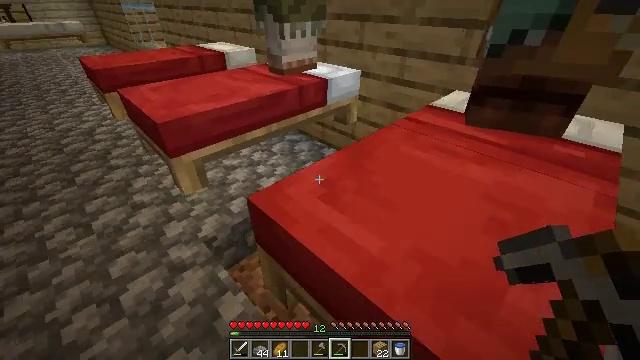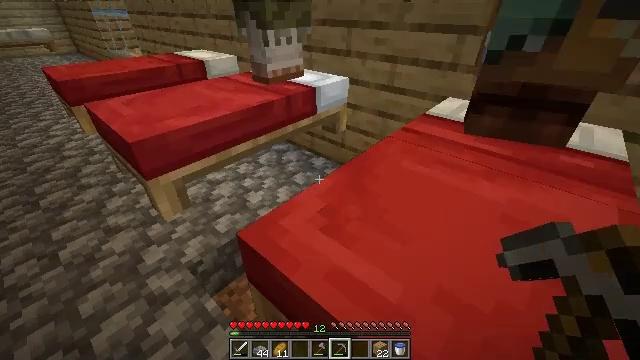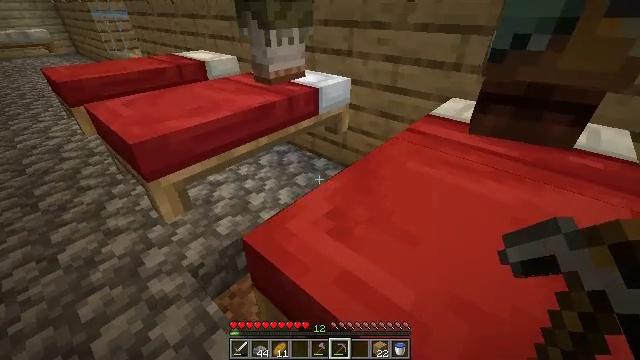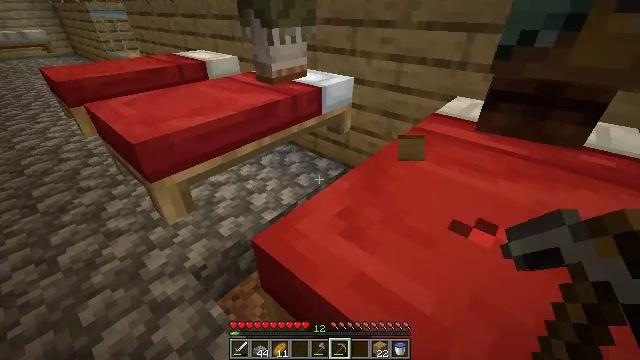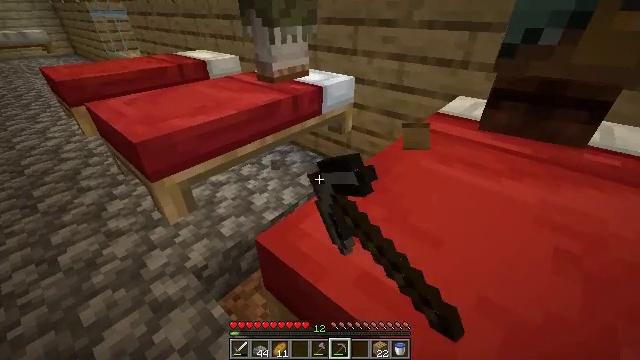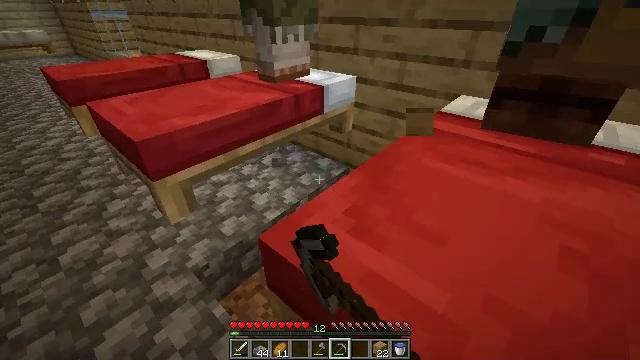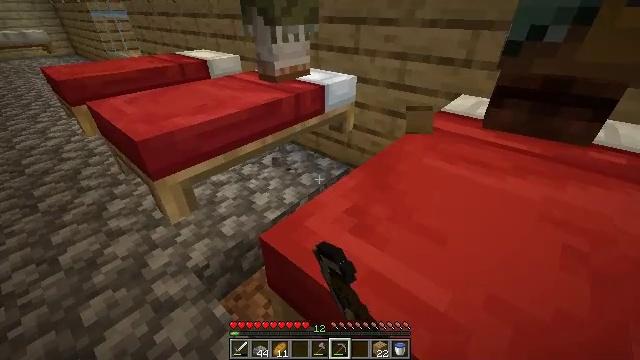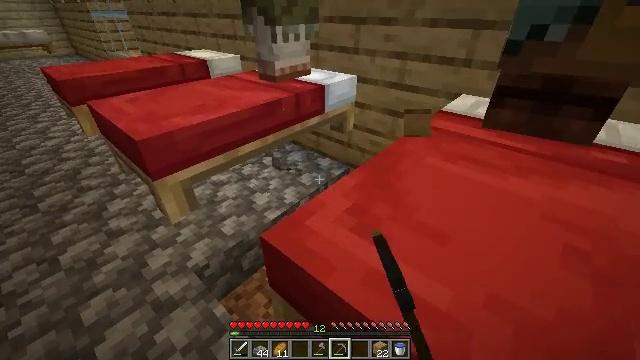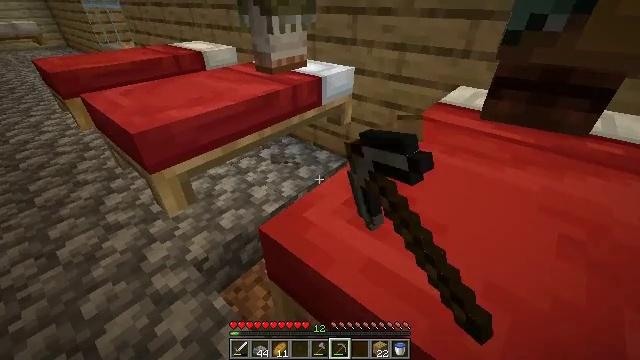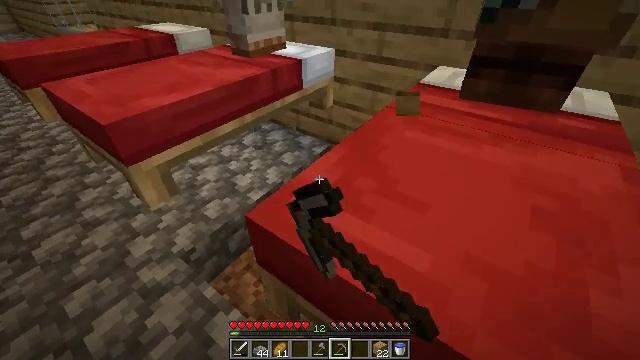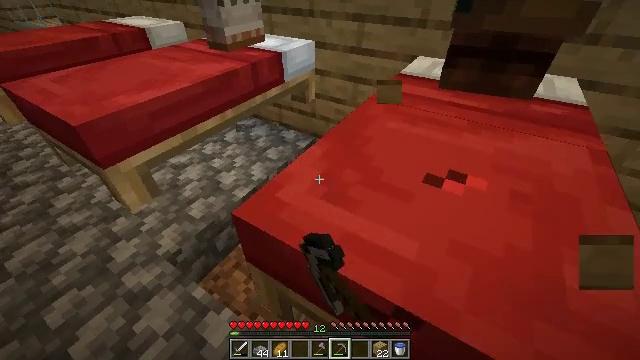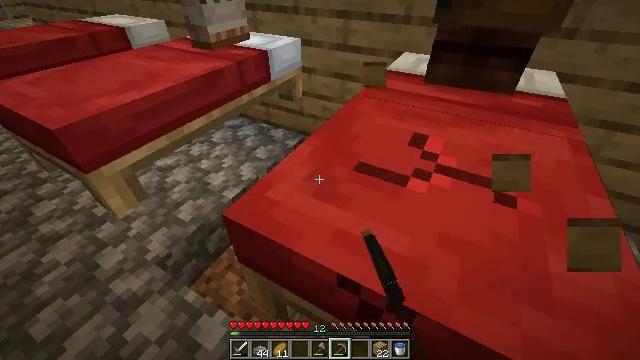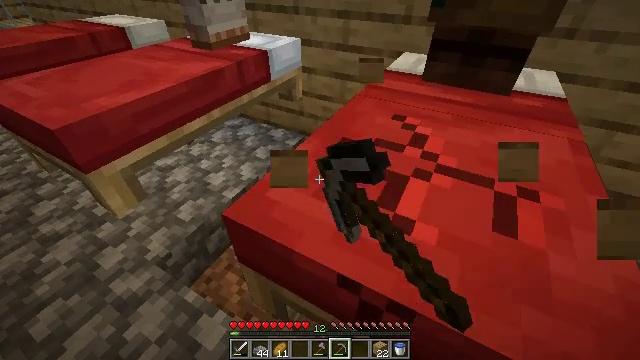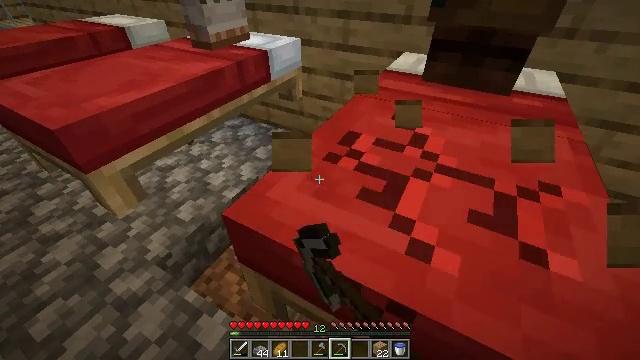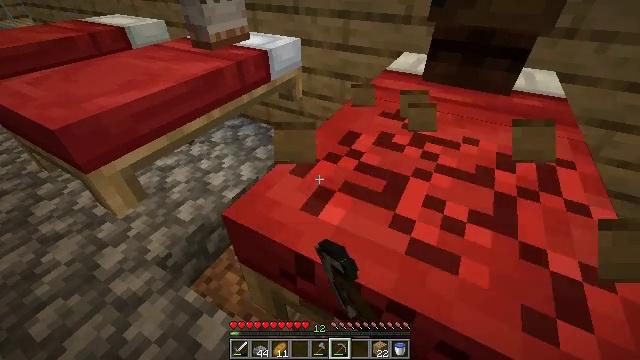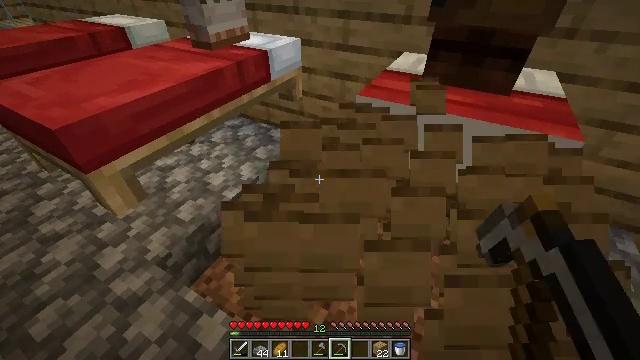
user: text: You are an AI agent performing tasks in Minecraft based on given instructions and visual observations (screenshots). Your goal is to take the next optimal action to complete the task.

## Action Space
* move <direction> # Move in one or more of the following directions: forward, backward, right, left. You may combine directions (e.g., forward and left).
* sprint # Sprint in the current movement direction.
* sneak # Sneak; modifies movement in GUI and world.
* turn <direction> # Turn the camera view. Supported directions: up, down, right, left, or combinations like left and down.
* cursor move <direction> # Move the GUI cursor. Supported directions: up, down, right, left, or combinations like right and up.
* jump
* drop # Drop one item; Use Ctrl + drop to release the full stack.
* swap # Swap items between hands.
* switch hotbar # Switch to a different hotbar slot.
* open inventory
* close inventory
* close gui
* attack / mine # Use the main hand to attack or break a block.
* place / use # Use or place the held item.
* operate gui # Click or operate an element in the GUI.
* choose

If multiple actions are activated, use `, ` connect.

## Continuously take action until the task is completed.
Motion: motion action
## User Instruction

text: Collect the red bed into your inventory.
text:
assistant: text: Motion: turn right
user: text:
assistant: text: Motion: no_op
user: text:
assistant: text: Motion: attack / mine
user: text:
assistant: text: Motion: attack / mine
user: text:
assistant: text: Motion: attack / mine
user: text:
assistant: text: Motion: attack / mine
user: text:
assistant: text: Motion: attack / mine
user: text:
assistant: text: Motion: turn down, attack / mine
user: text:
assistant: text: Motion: turn right and down, attack / mine
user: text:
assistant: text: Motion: turn right and down, attack / mine
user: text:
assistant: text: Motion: turn right, attack / mine
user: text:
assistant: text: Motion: attack / mine
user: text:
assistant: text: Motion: attack / mine
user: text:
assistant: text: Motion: attack / mine
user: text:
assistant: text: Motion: attack / mine
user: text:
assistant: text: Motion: attack / mine
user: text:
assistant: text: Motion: attack / mine
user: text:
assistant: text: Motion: attack / mine
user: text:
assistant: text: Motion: attack / mine
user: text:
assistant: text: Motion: attack / mine
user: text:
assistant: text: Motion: attack / mine
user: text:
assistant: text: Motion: attack / mine
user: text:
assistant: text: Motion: no_op
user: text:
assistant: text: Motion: no_op
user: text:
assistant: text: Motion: no_op
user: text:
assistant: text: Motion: no_op
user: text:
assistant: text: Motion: turn right
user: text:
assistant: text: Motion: turn right
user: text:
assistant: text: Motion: turn right
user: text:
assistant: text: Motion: turn right and down